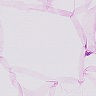
Metastatic tissue present: no